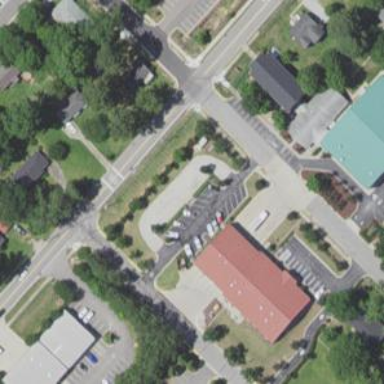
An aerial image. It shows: Fire station building.